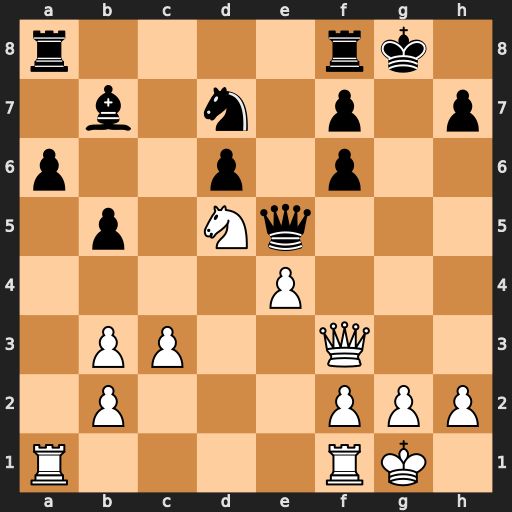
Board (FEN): r4rk1/1b1n1p1p/p2p1p2/1p1Nq3/4P3/1PP2Q2/1P3PPP/R4RK1
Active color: w
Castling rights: -
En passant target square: -
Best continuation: Qg4+ Kh8 Qxd7 Bxd5 exd5